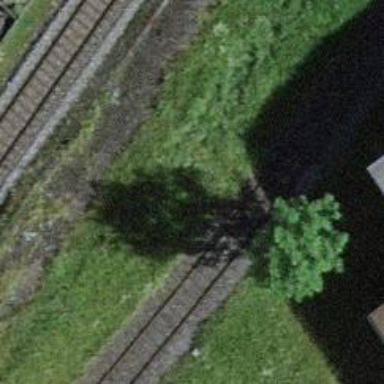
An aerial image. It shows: Single-track electrified rail service spur with contact line.